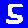
Digit: 5